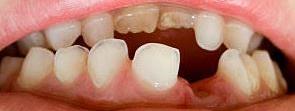
Condition: hypodontia